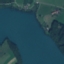
Land use / land cover: River